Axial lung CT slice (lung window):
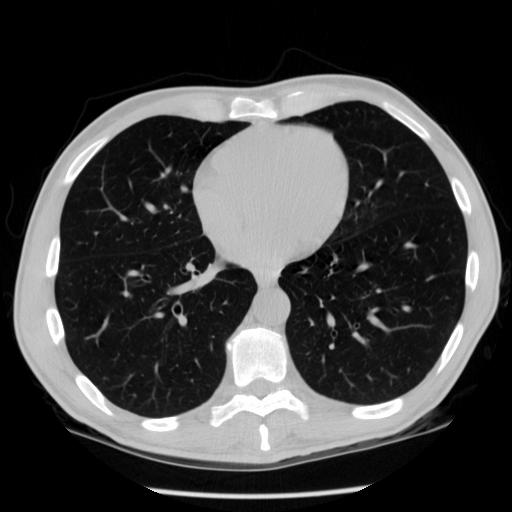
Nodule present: no